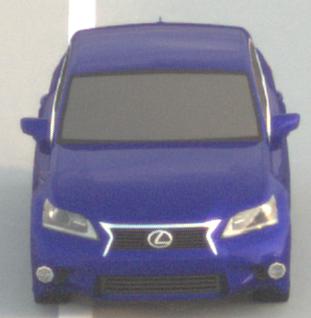
Make: Lexus
Model: GS 250
Detailed model: GS (L10)
Model produced from: 2012/06
Model produced until: 2013/12
Doors: 4
Color: blue
Road condition: dry road
Daytime: sunrise or sunset
Contrast: low contrast